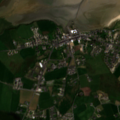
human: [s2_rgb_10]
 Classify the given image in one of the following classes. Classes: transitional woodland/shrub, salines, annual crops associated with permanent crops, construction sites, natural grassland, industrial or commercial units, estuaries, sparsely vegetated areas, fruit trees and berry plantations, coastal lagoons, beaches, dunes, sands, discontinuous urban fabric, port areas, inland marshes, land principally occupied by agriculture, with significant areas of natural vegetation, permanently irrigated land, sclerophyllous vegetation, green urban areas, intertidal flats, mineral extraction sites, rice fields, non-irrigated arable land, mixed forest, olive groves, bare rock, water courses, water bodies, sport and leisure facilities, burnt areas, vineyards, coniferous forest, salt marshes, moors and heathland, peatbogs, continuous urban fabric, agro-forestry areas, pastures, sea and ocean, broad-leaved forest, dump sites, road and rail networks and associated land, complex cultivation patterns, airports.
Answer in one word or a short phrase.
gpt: discontinuous urban fabric, sport and leisure facilities, pastures, intertidal flats, water bodies